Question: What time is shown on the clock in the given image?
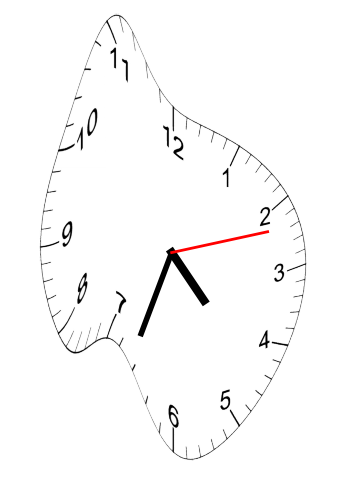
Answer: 04:33:12